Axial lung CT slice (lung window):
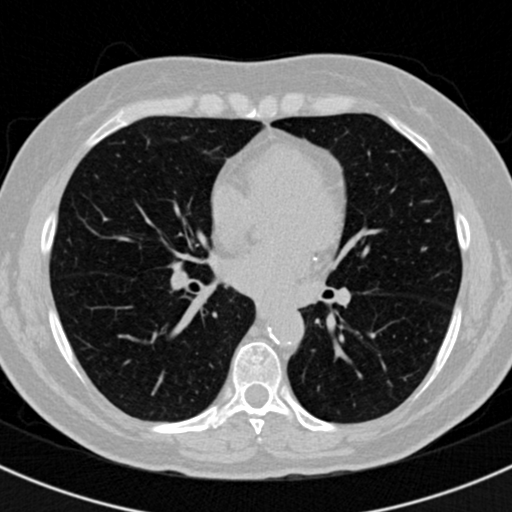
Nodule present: no